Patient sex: F
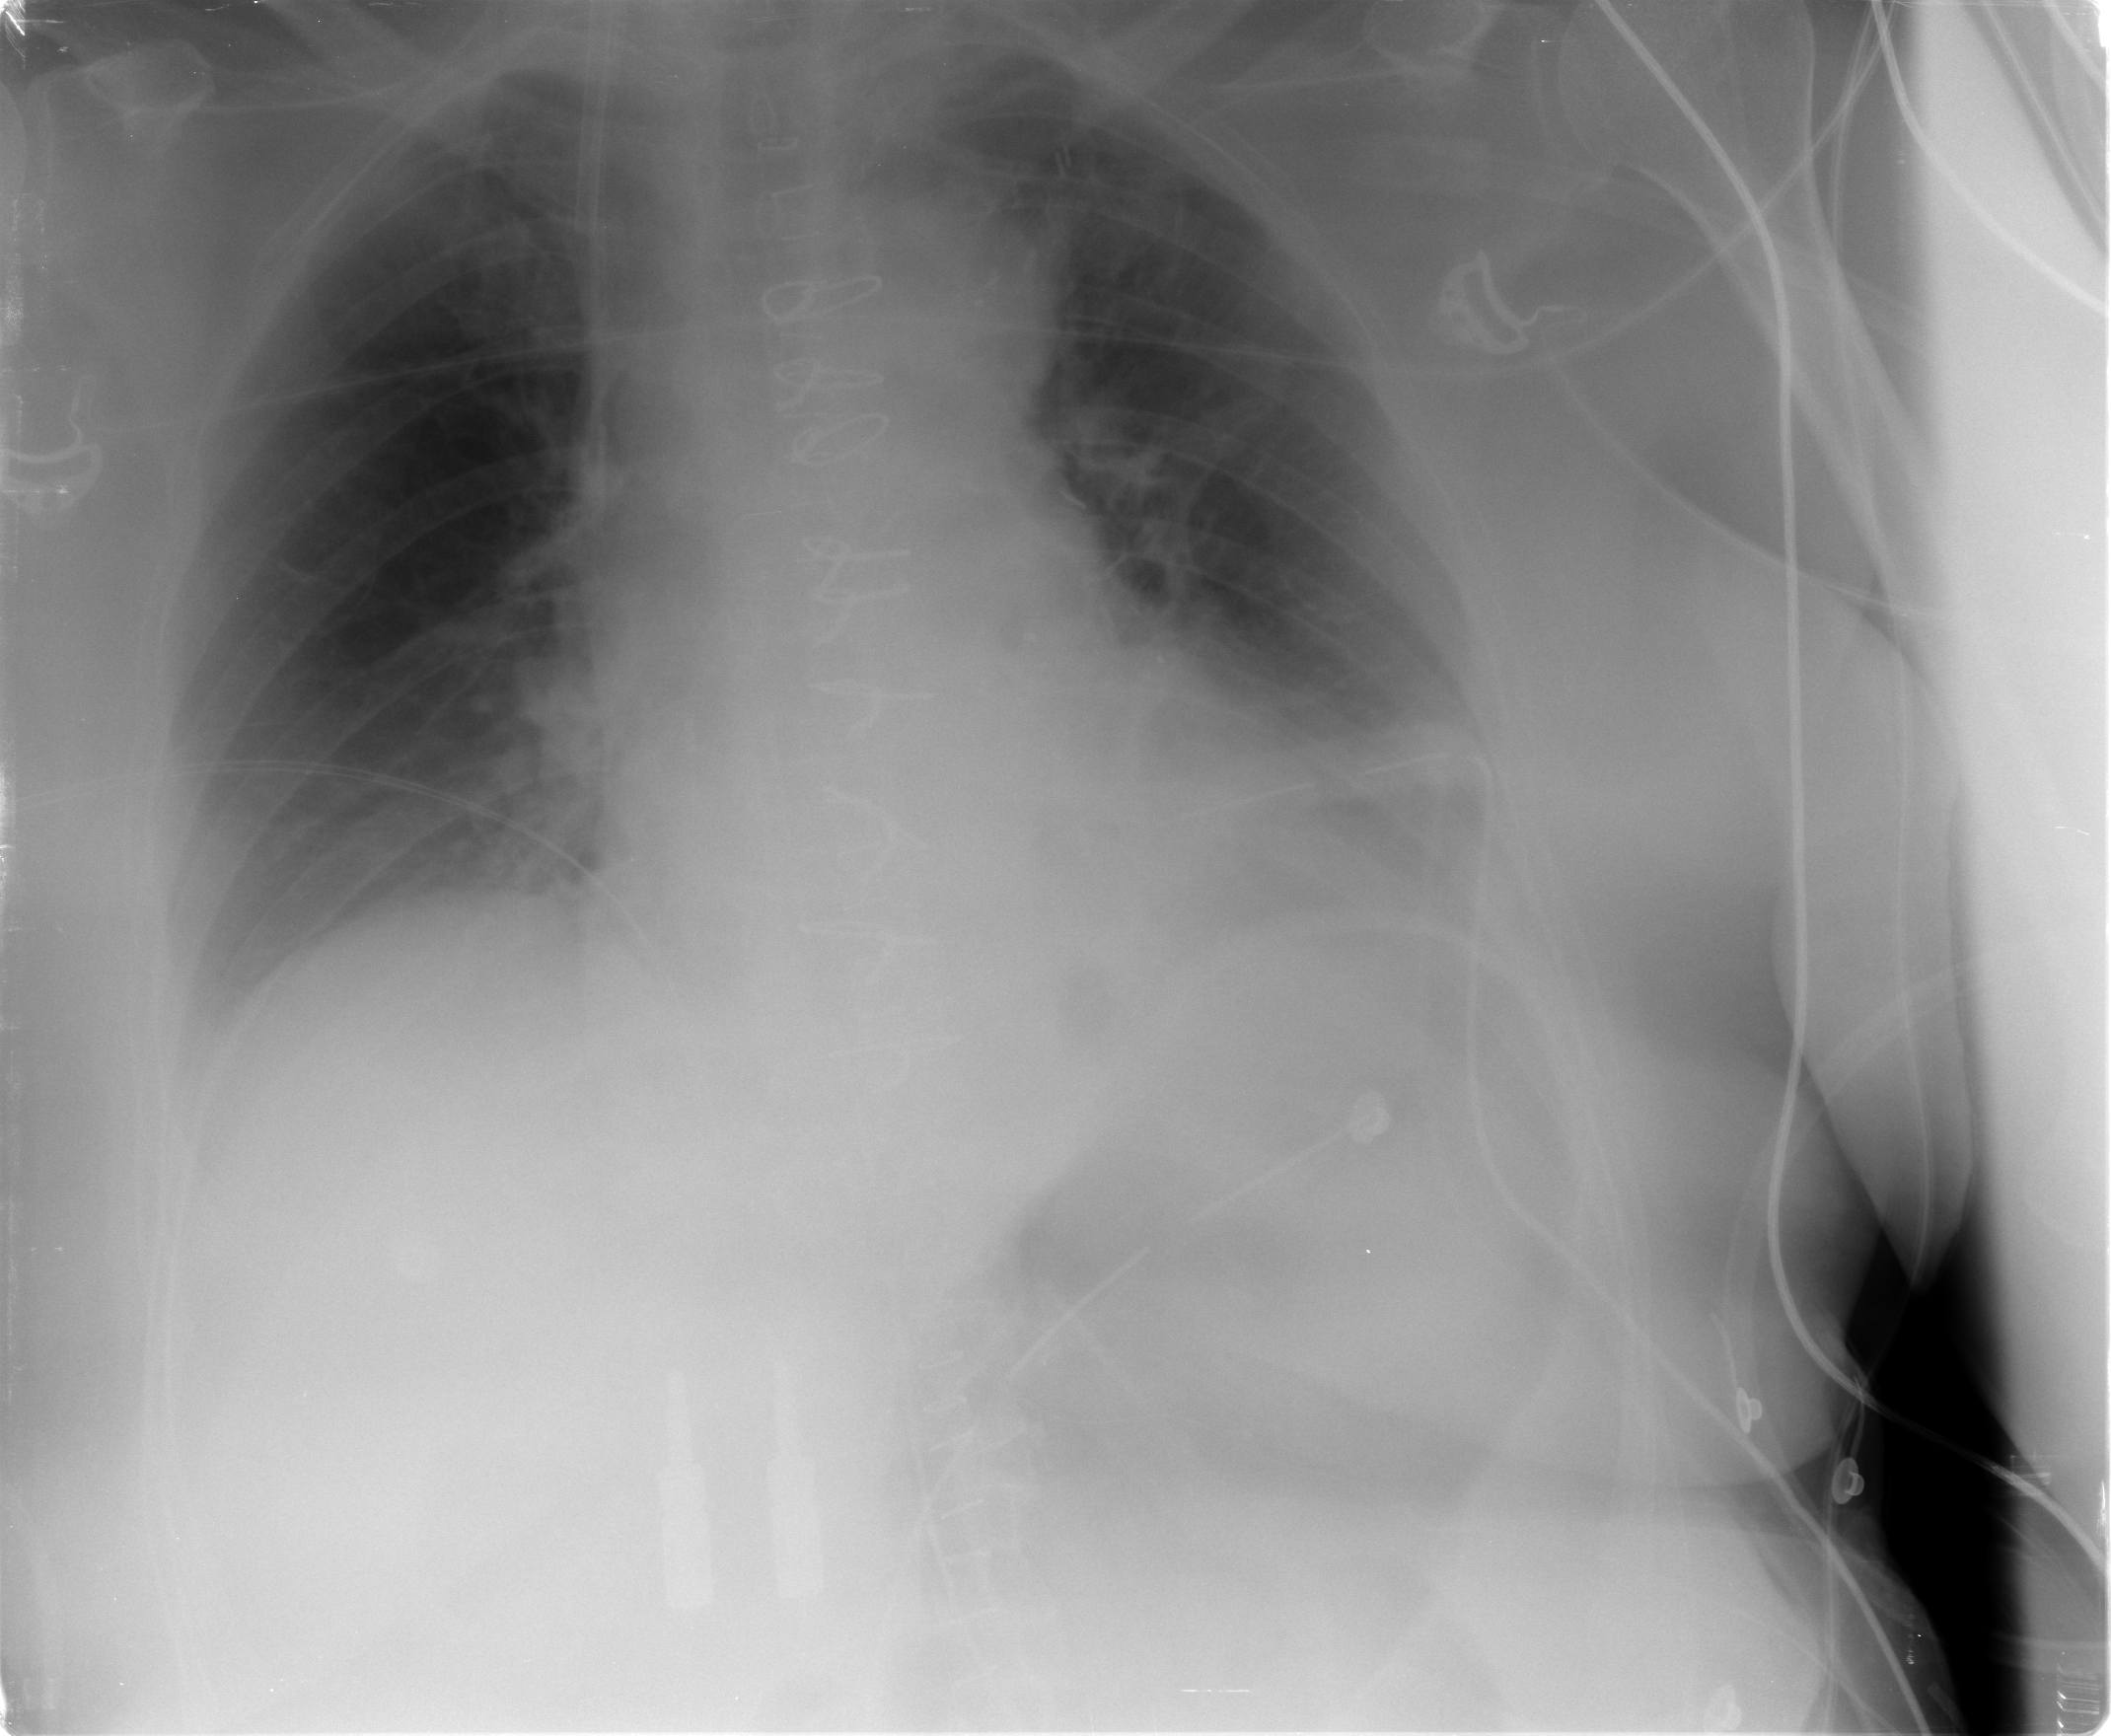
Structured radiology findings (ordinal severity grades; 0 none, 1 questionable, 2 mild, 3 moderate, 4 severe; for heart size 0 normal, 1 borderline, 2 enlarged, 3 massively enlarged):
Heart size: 1
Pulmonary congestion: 1
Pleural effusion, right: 1
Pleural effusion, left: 1
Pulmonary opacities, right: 0
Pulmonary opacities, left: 0
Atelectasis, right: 2
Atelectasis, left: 2